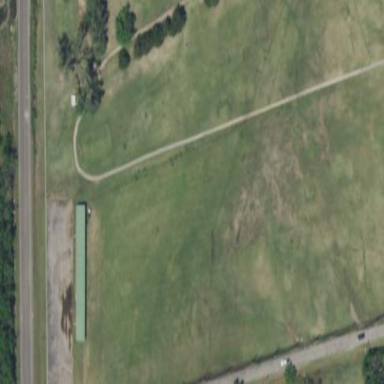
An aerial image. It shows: Grassy area designated as driving range for golf.